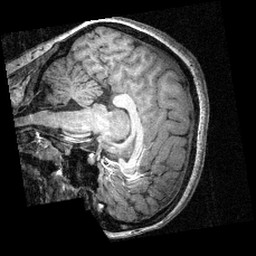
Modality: T1w
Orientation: sagittal
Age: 16
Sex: female